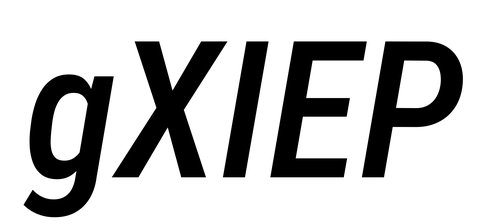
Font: Roboto-Italic_Condensed_Medium_Italic